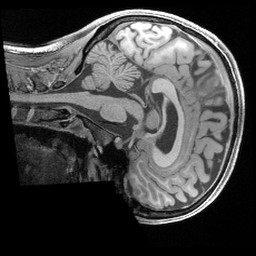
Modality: T1w
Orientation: sagittal
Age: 22
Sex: female
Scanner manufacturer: siemens
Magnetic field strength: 3 T
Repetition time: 2.4 s
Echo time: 0.00241 s